Aerial crown-view tile of a tropical tree (Barro Colorado Island, Panama), acquired 20250124:
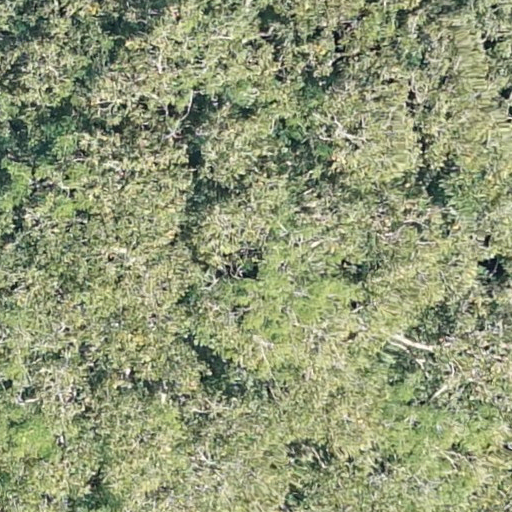
Species: Dipteryx oleifera
GBIF accepted scientific name: Dipteryx oleifera
Crown area: 718.326 m²